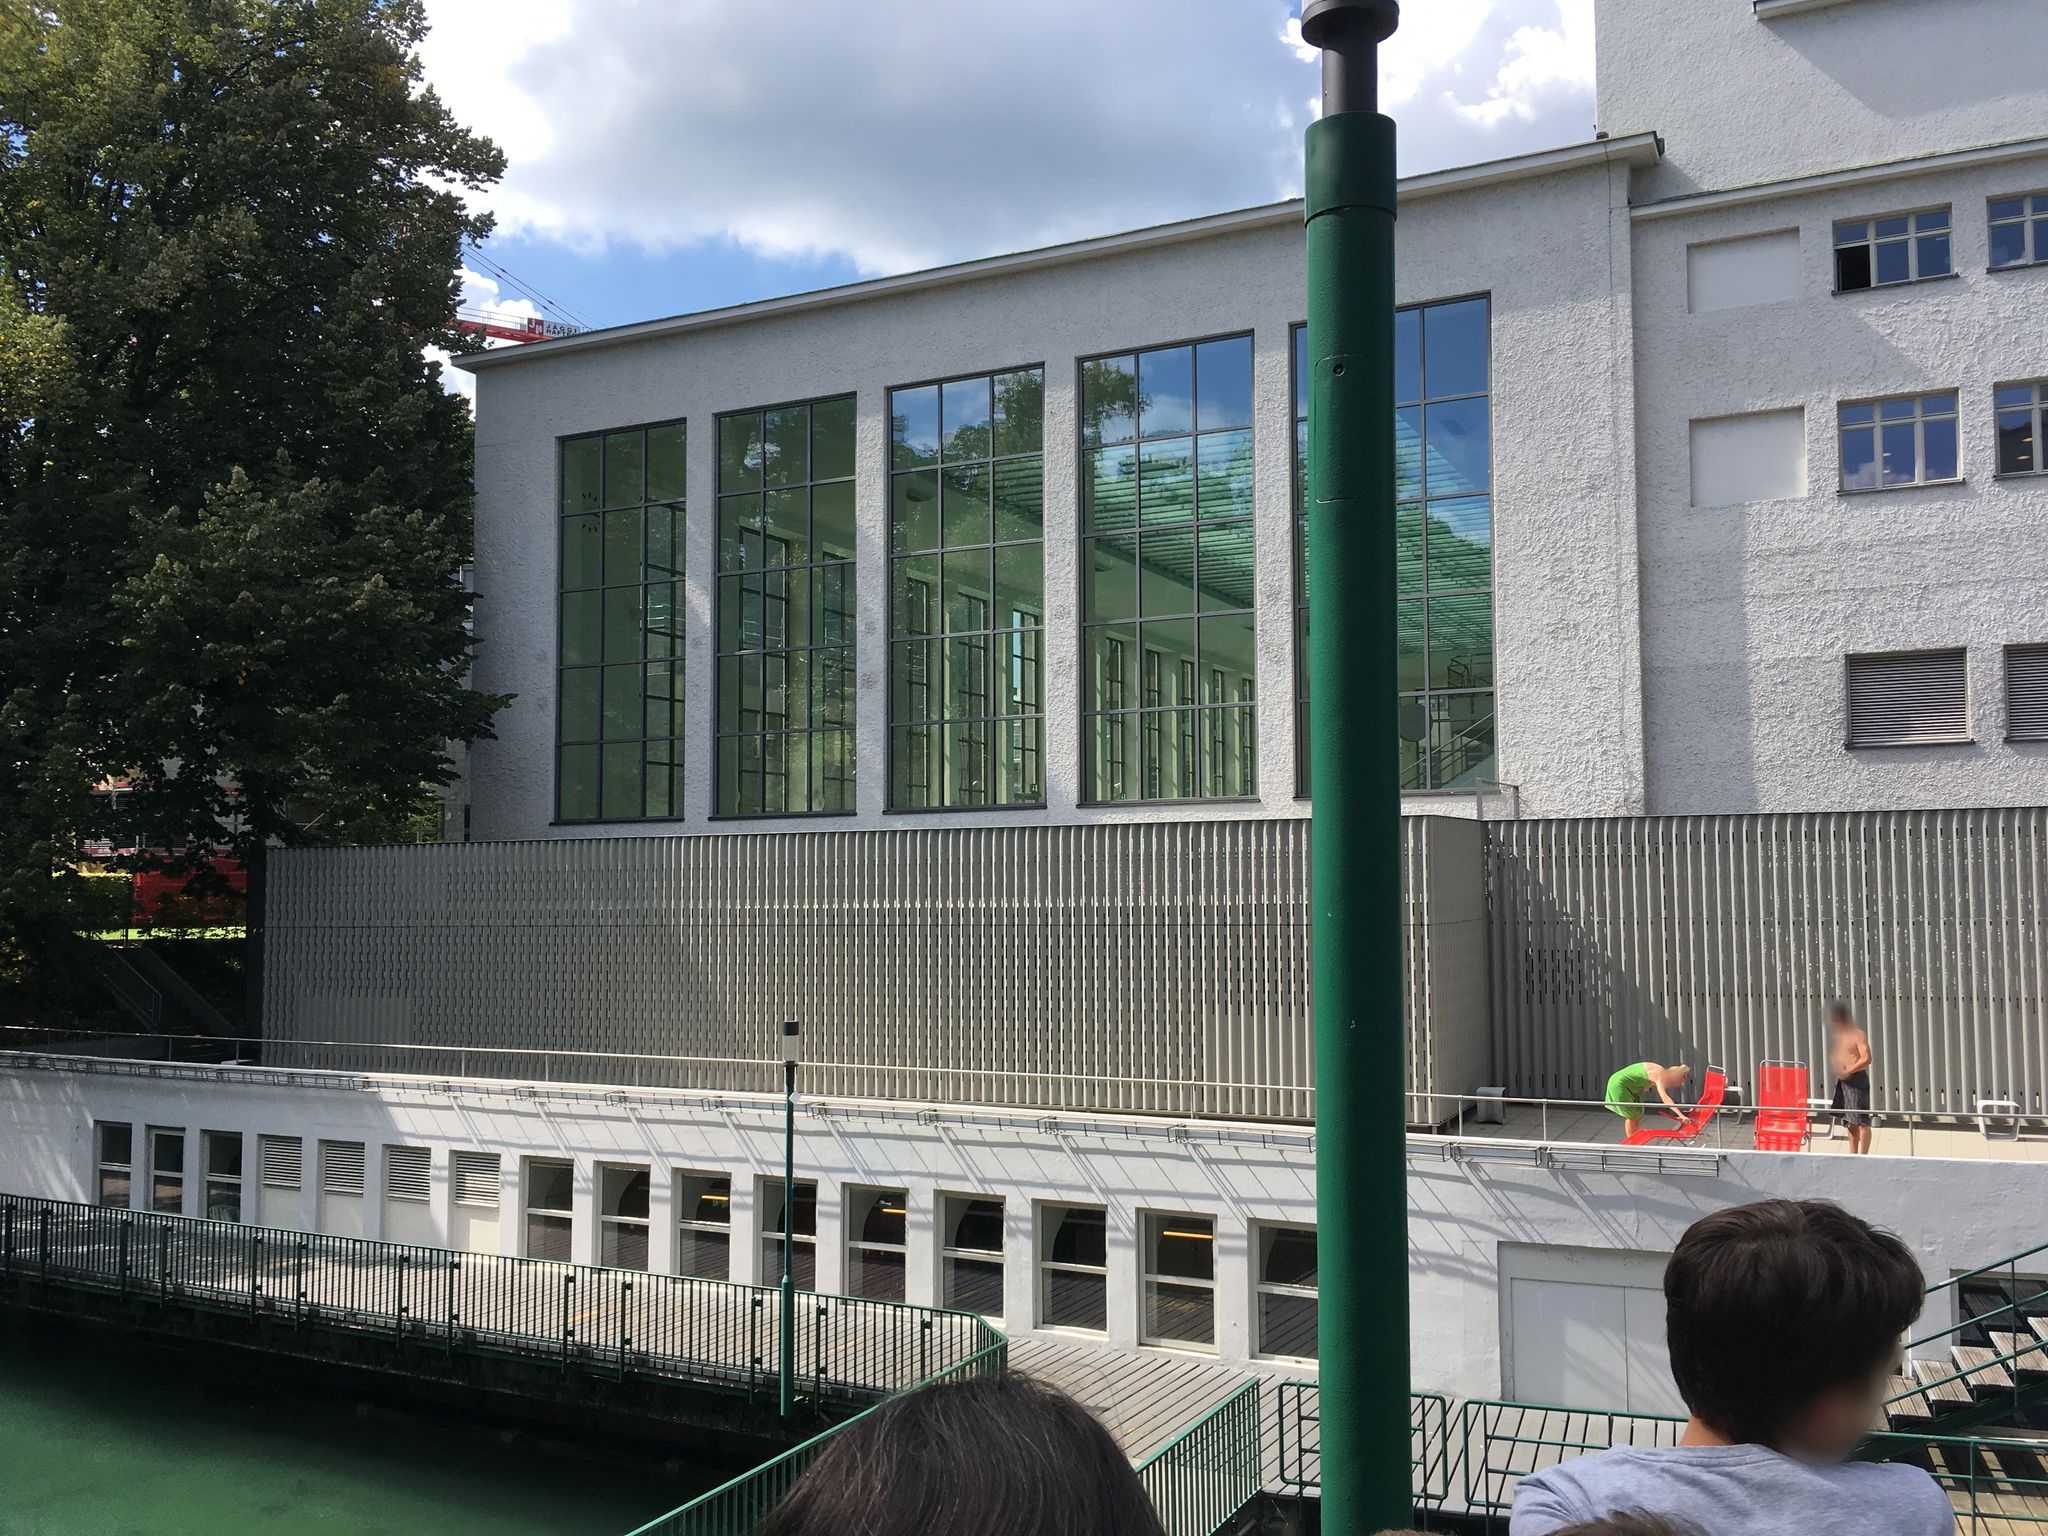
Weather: clear
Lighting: day
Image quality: good
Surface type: walking surface
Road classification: footway, service
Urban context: urban centre
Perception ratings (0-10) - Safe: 1.31, Lively: 1.16, Beautiful: 5.67, Boring: 3.72, Depressing: 3.62, Wealthy: 7.85